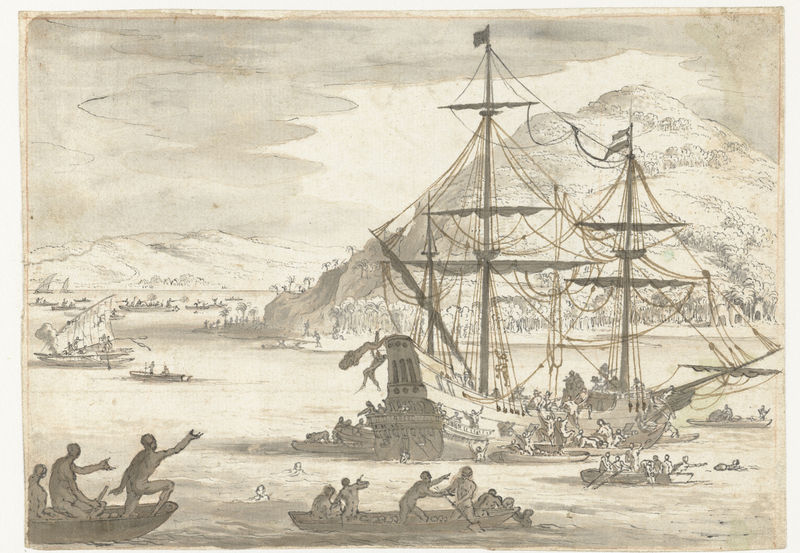
Titel: Inlandse bevolking bij schip
Künstler: Jan Goeree
Standort: Amsterdam
Institution: Rijksmuseum
Schlagwörter: people, white, black, grey, painting, brown, palm, smoke, cloud, clouds, fruit, naked, nude, sky, tree, boat, hill, hills, lake, landscape, mountain, mountains, ocean, sea, ship, water, island, trees, gravure, battle, paysage, boats, mast, rope, sail, shipwreck, flag, flags, harbor, harbour, war, canoe, ships, rowboat, jumping, mer, barque, sailing, sails, row, help, bateau, diving, sepia, banner, rowing, mats, naufrage, swimming, abordage, attack, sinking, oars, stern, gloomy, masts, uk, paddle, worry, prow, huts, natives, usa, scenic, naval, ship boat, islands, distress, sirens, sea battle, swimmers, prise d'assault, insle, coste, galeon, evacuate, is, grandes écouvertes, ambarcation, fanion, abiriginals, abiri